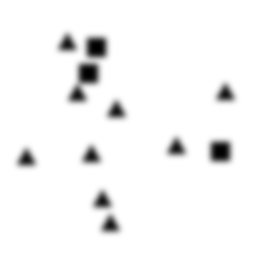
Squares: 3
Triangles: 9
Stars: 0
Total shapes: 12